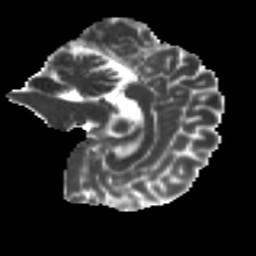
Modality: MD
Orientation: sagittal
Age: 26
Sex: male
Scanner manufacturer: ge
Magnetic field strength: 3 T
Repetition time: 7.8 s
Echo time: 0.0608 s